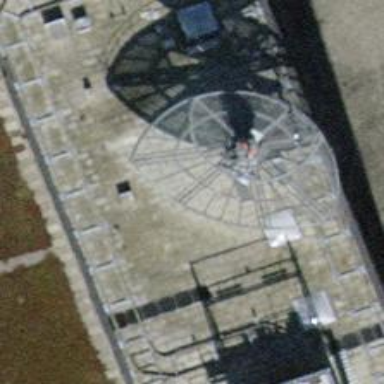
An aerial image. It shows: Building with surveillance equipment installed.